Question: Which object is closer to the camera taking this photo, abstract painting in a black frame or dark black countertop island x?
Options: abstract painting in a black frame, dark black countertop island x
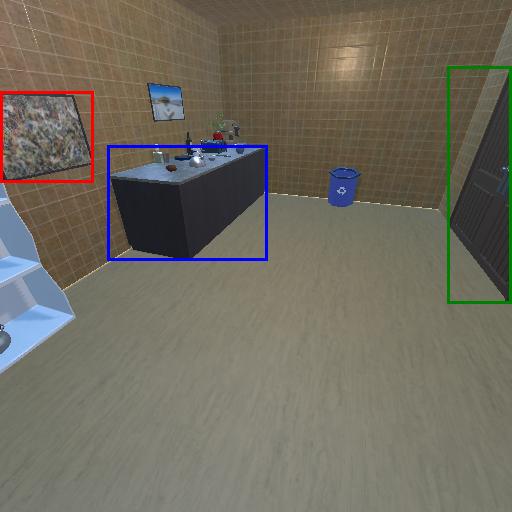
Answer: abstract painting in a black frame